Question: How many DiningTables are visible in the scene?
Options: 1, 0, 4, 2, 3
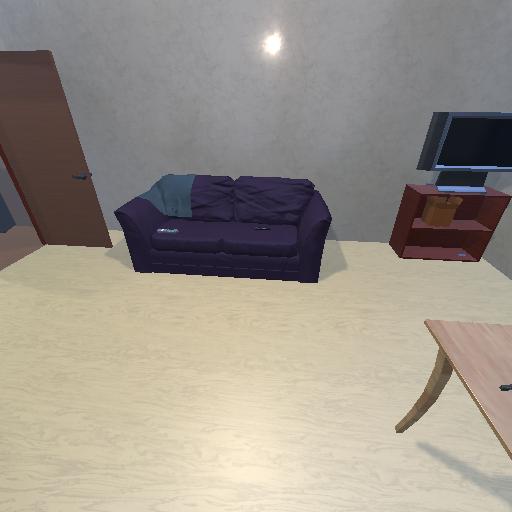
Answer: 1